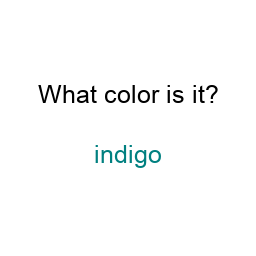
Color: teal
Color name shown: indigo
Background color: white
Question text color: black